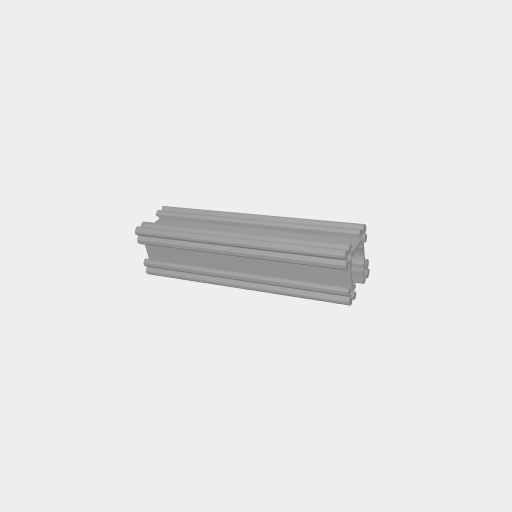
Part: OpenGoRAIL96